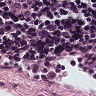
Metastatic tissue present: no